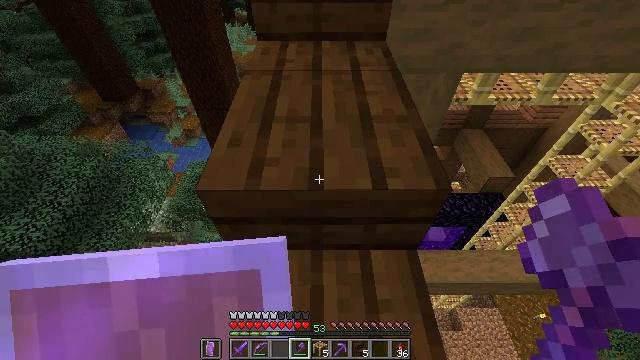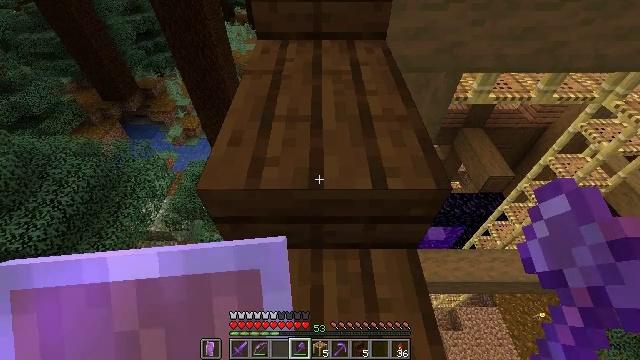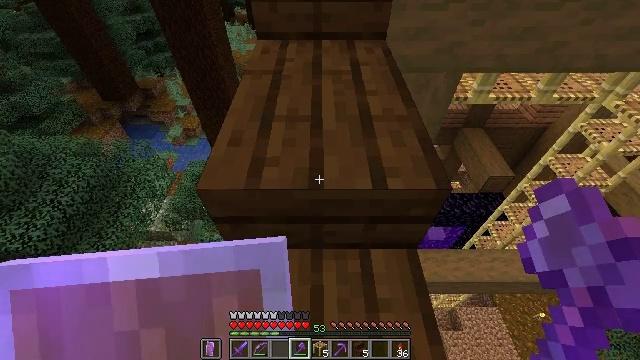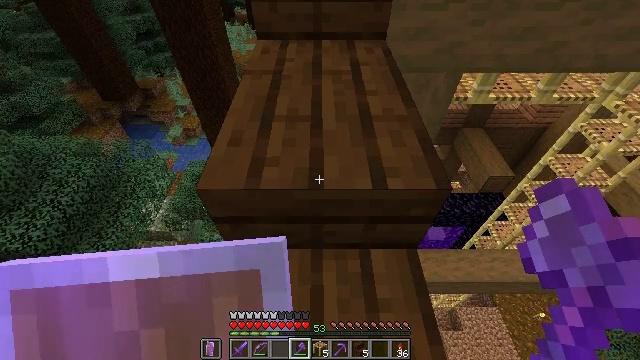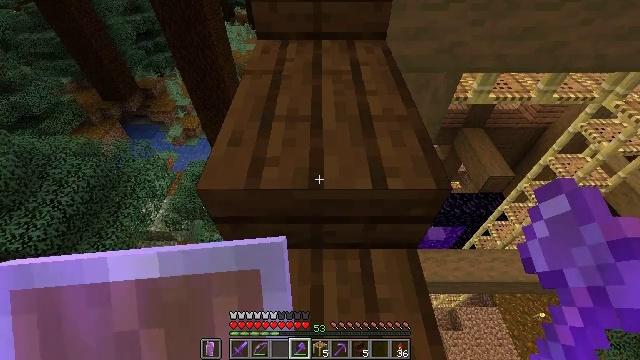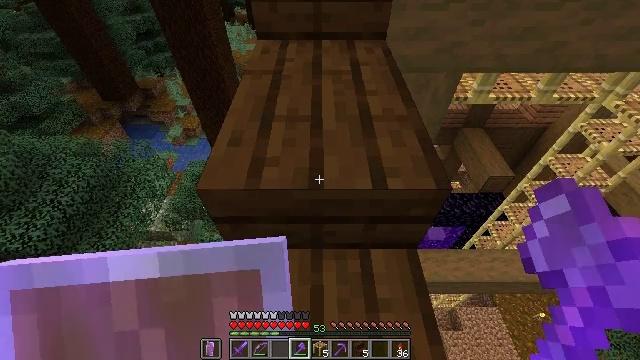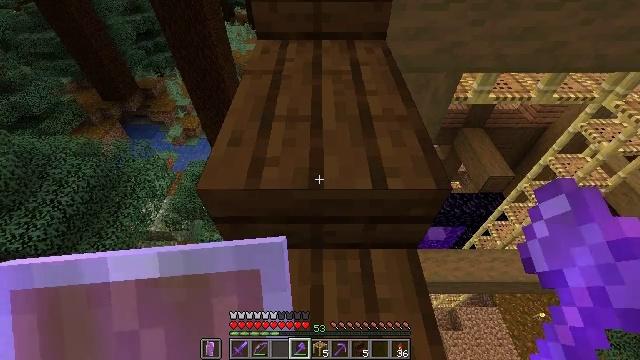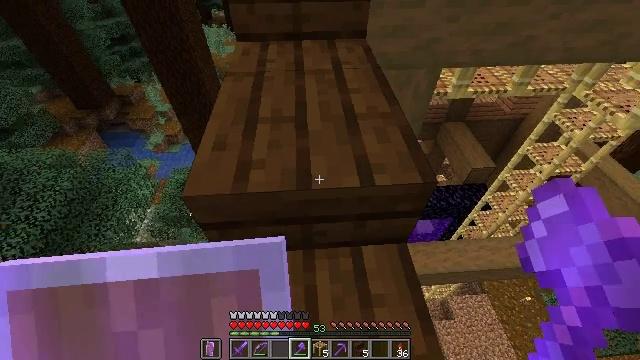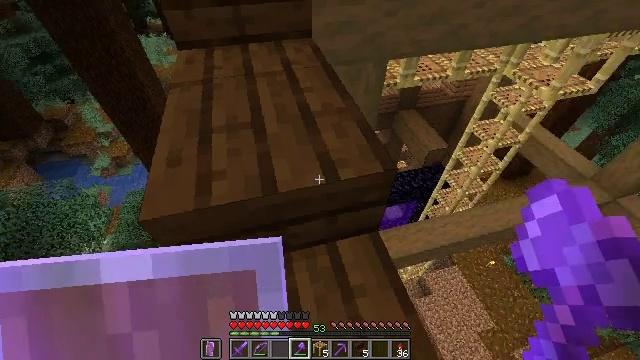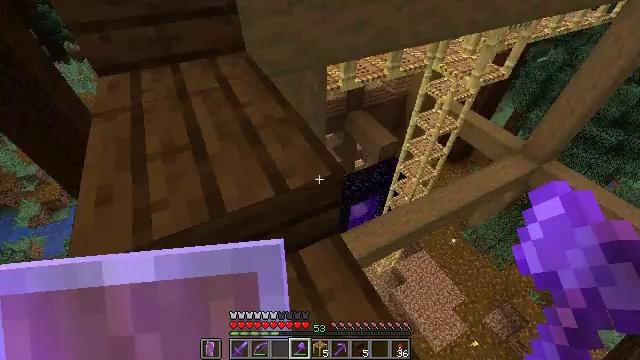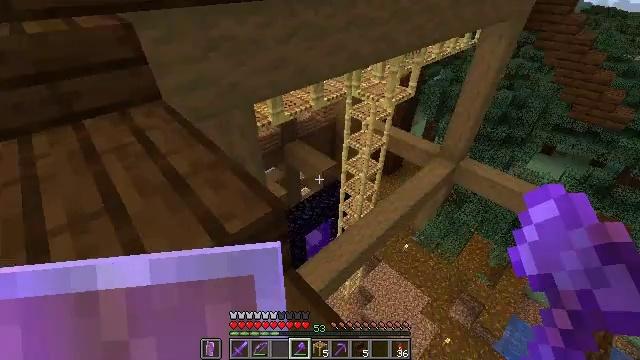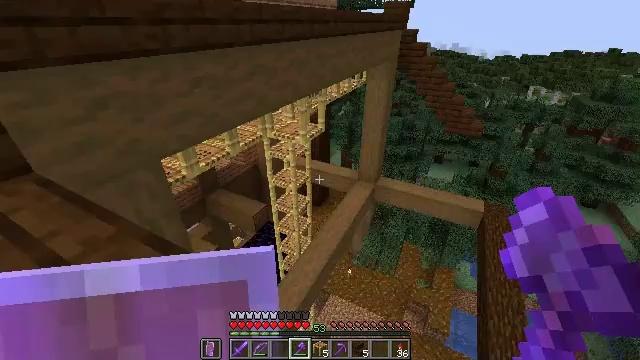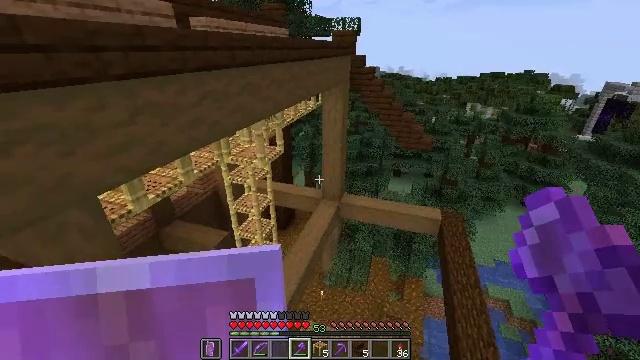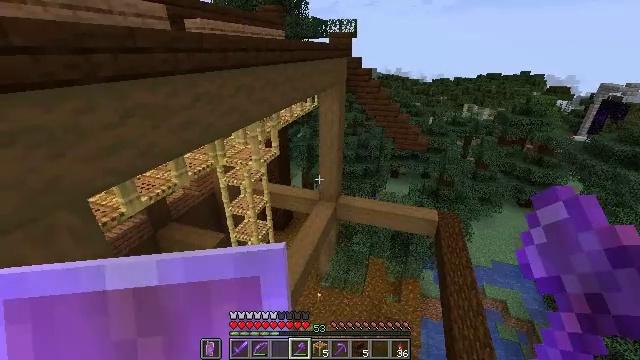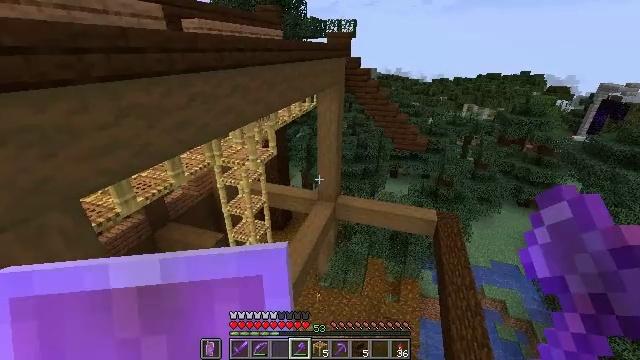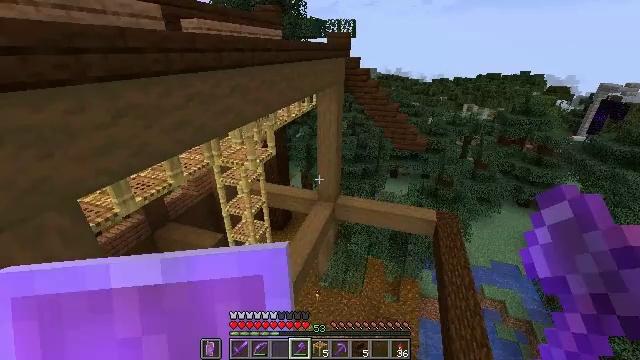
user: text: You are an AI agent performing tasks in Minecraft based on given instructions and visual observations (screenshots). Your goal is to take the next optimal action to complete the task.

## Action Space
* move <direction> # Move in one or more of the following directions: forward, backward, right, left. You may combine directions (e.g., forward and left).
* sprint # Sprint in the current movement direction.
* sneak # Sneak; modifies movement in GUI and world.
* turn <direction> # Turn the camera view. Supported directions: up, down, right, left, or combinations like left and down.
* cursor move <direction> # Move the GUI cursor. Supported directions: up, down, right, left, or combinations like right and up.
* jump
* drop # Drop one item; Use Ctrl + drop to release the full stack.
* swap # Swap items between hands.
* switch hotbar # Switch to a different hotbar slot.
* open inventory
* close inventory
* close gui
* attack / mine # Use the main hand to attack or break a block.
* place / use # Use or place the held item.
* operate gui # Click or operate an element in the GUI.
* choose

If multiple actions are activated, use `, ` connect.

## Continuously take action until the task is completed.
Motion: motion action
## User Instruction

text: Gather dark oak slab from the structure.
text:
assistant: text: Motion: sneak
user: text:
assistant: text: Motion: sneak
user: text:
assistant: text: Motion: sneak
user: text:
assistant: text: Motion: sneak
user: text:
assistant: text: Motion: sneak
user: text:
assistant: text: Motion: sneak
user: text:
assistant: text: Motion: sneak, turn right
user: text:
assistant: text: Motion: move right, sneak, turn right
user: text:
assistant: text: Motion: move right, sneak, turn right and up
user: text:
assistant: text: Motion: move right, sneak, turn right and up
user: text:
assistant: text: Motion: move right, sneak, turn right and up
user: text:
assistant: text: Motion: move right, sneak, turn right and up
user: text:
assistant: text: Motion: move right, sneak
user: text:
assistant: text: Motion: move right, sneak
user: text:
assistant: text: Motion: move right, sneak
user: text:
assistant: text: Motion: move forward and move right, sneak
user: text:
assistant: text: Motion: move forward and move right, sneak
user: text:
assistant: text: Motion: move forward and move right, sneak
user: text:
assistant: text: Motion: move forward and move right, sneak
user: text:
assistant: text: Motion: move forward and move right, sneak
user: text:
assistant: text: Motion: move forward and move right, sneak
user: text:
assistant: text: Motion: move forward and move right, sneak
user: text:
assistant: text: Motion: move forward and move right, sneak
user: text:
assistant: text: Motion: move forward and move right, sneak
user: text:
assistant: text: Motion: move forward and move right, sneak
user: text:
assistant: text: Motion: move forward and move right, sneak
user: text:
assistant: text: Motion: move forward and move right, sneak
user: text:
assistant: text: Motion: move forward and move right, sneak
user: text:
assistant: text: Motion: move forward and move right, sneak
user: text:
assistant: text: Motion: move forward and move right, sneak, turn left